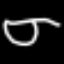
Label: pencil